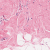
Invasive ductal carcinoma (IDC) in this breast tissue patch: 0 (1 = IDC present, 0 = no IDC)